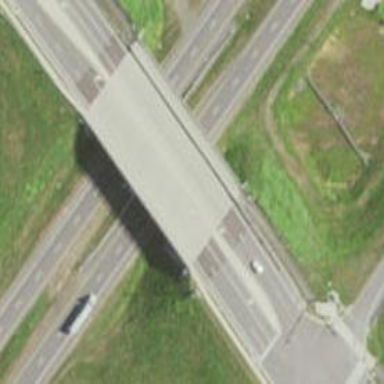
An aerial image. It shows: Secondary road with bridge and separate sidewalks.